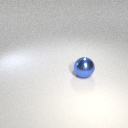
large blue metal sphere